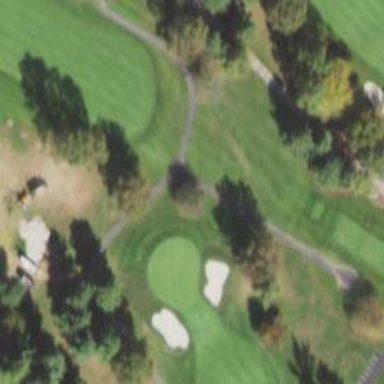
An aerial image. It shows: Path for both road and golf.